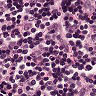
Metastatic tissue present: no